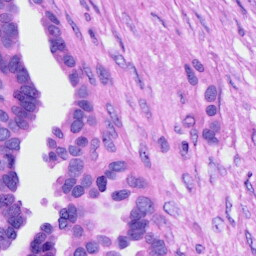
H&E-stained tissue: Ovarian